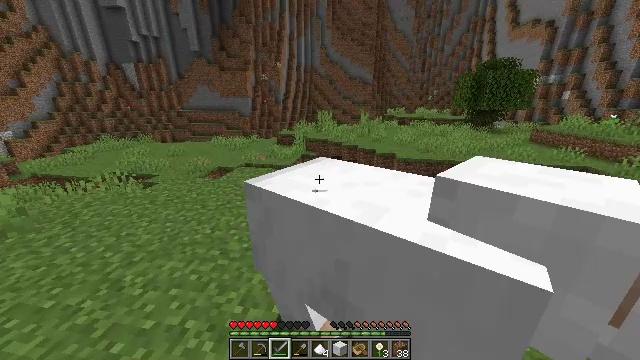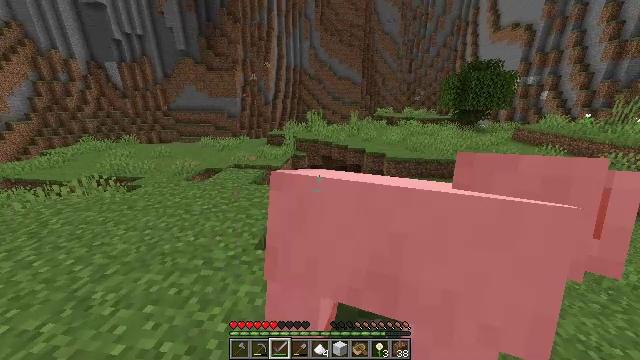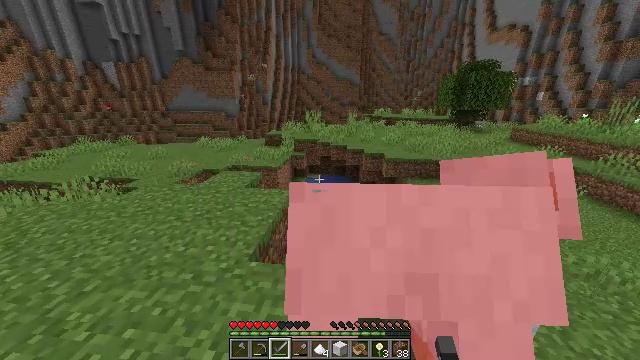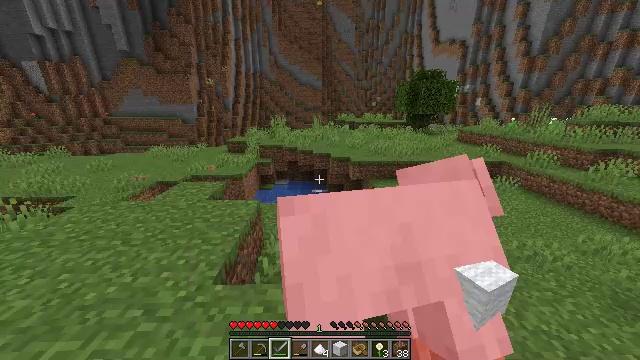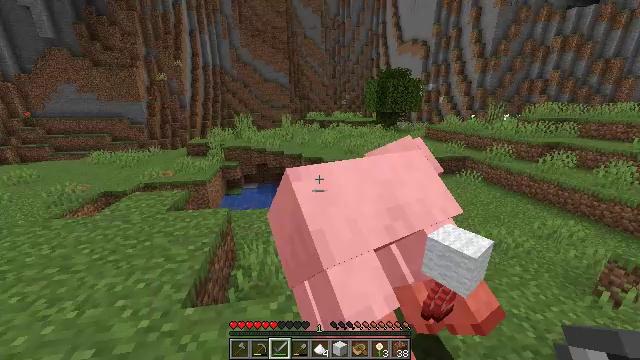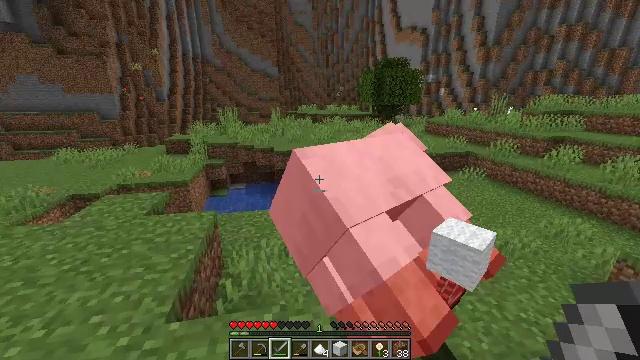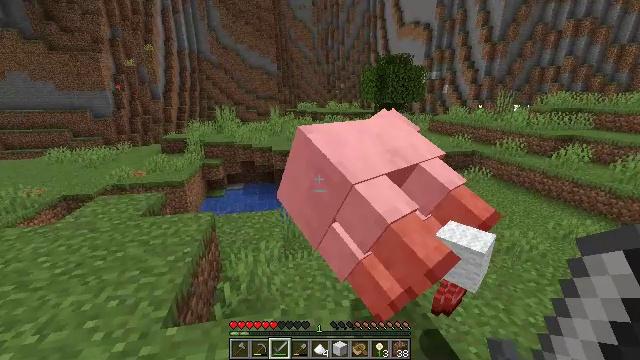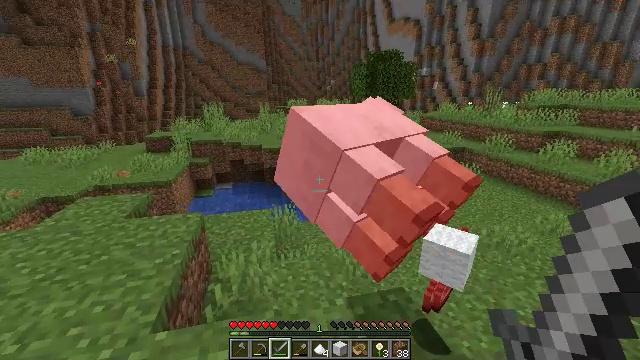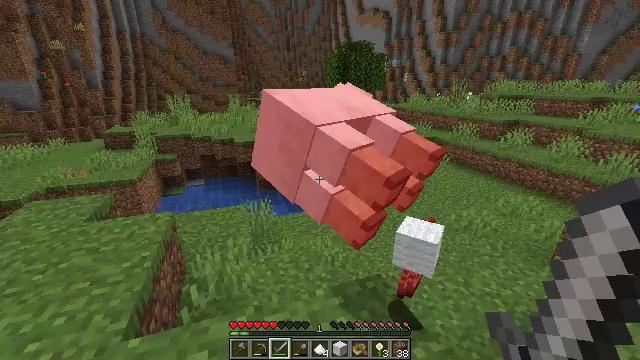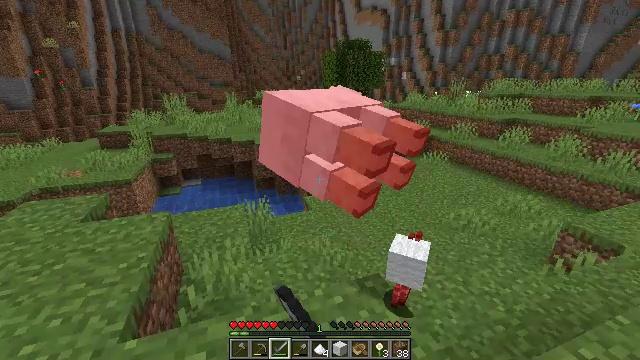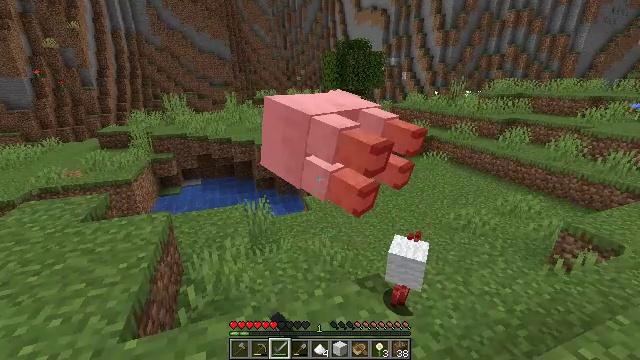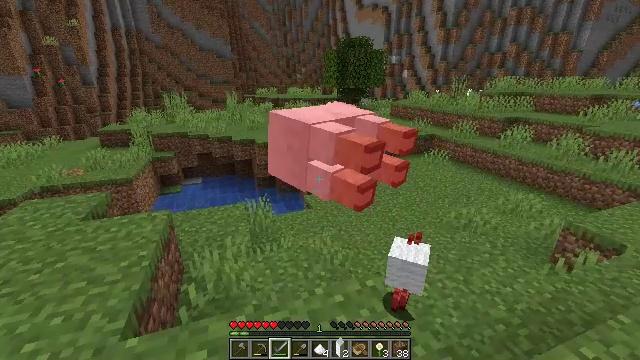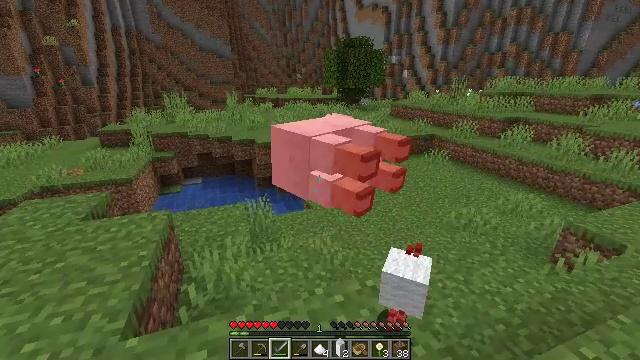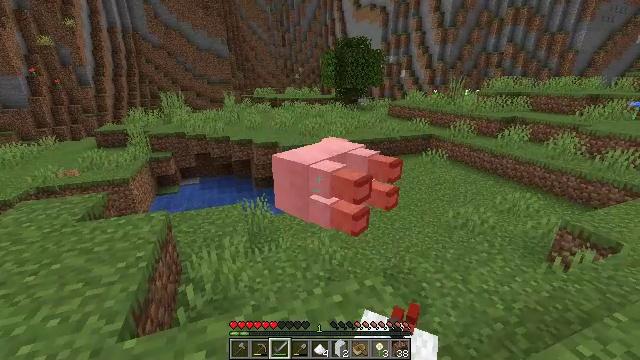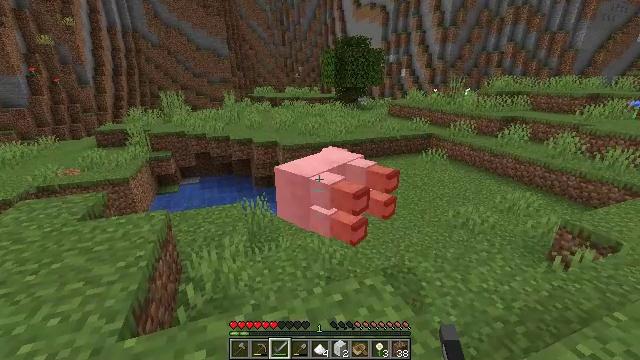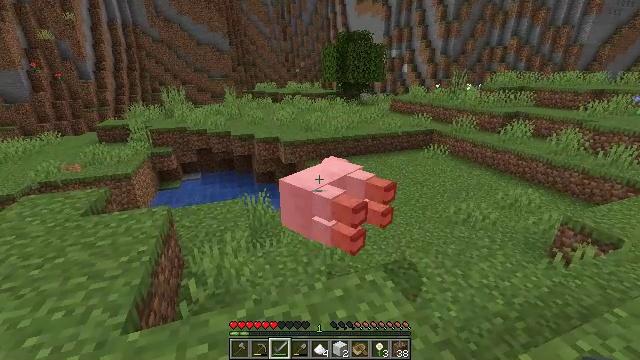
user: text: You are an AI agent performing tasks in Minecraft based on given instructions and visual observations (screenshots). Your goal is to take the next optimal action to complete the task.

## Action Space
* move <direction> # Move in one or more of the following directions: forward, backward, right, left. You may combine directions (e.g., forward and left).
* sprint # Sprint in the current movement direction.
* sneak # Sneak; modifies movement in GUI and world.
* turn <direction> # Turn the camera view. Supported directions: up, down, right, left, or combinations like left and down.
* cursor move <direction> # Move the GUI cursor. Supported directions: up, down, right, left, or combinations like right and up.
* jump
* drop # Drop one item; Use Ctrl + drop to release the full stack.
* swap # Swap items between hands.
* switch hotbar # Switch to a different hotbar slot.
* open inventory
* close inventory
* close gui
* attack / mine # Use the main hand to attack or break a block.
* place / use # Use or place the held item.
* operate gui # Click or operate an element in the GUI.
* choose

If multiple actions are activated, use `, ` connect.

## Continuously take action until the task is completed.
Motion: motion action
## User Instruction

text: Collect a cornflower for blue dye.
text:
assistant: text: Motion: move forward, turn right, attack / mine
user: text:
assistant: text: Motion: attack / mine
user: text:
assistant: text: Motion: turn right and up, attack / mine
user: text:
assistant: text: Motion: turn right, attack / mine
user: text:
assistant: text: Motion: turn right, attack / mine
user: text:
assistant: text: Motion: attack / mine
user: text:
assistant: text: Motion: turn right
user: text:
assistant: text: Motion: turn right and down, attack / mine
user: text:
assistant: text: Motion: attack / mine
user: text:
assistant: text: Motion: attack / mine
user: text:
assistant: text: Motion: attack / mine
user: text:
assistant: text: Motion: attack / mine
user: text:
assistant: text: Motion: attack / mine
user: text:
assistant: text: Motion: attack / mine
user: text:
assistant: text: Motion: attack / mine
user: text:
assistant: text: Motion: no_op
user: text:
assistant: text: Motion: move forward
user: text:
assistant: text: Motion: move forward
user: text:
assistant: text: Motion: move forward, turn right
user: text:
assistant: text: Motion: move forward, turn right and down
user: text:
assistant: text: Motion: turn right and down
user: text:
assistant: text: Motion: turn right
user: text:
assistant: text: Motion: turn right and up
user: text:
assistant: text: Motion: turn right and up
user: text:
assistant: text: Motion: move forward, turn right and up
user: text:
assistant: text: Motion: move forward, turn left and up
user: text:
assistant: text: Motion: move forward
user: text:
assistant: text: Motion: move forward
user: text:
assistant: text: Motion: move forward
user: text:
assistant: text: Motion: move forward